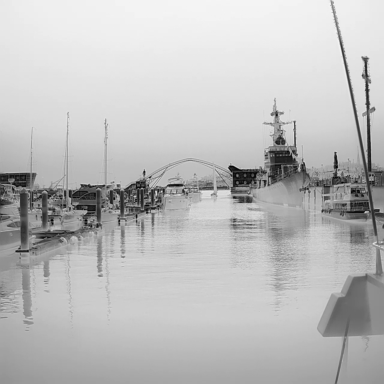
There is a container_ship in the infrared image.